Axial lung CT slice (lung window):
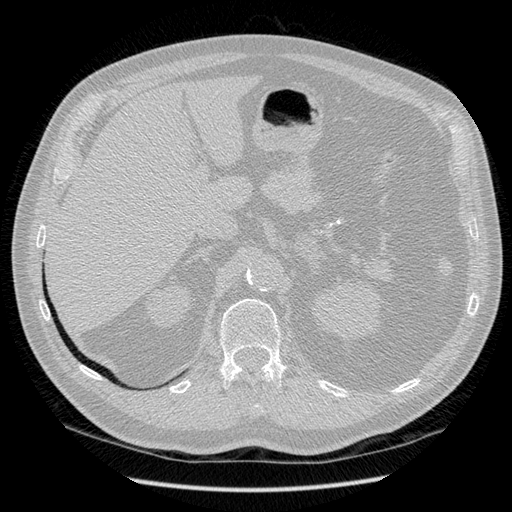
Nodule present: no